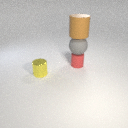
small yellow metal cylinder to the left of small red rubber cylinder